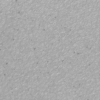
Label: not_dusty